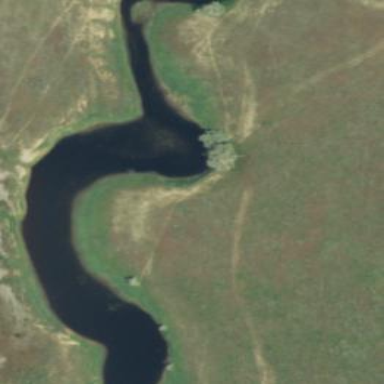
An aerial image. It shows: Reservoir.